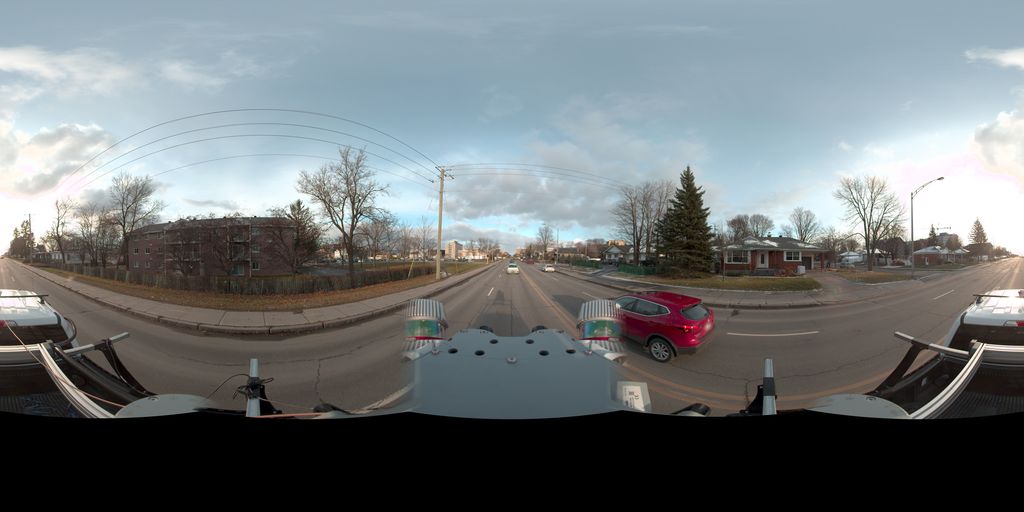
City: quebec_city